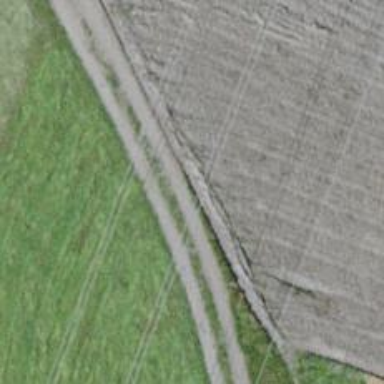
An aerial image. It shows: Track road with grade4 tracktype.